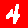
Digit: 4